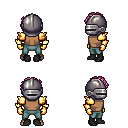
a pixel art fantasy rpg character, male body template, human, dark skin, gold arm armor, teal pants, pink curly afro hairstyle, metal helm, gold gloves, black shoes, four views (front, back, left, right), 2x2 character sprite sheet, small pixel art, hard edges, no anti-aliasing